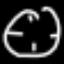
Label: clock